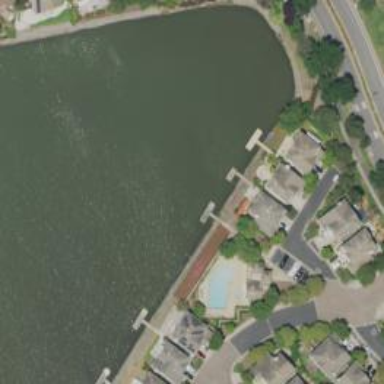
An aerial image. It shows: Dock by the waterway.